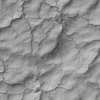
Label: not_dusty